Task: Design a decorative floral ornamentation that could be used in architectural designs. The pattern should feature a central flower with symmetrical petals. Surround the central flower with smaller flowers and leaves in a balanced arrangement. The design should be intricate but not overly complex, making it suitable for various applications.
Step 1135:
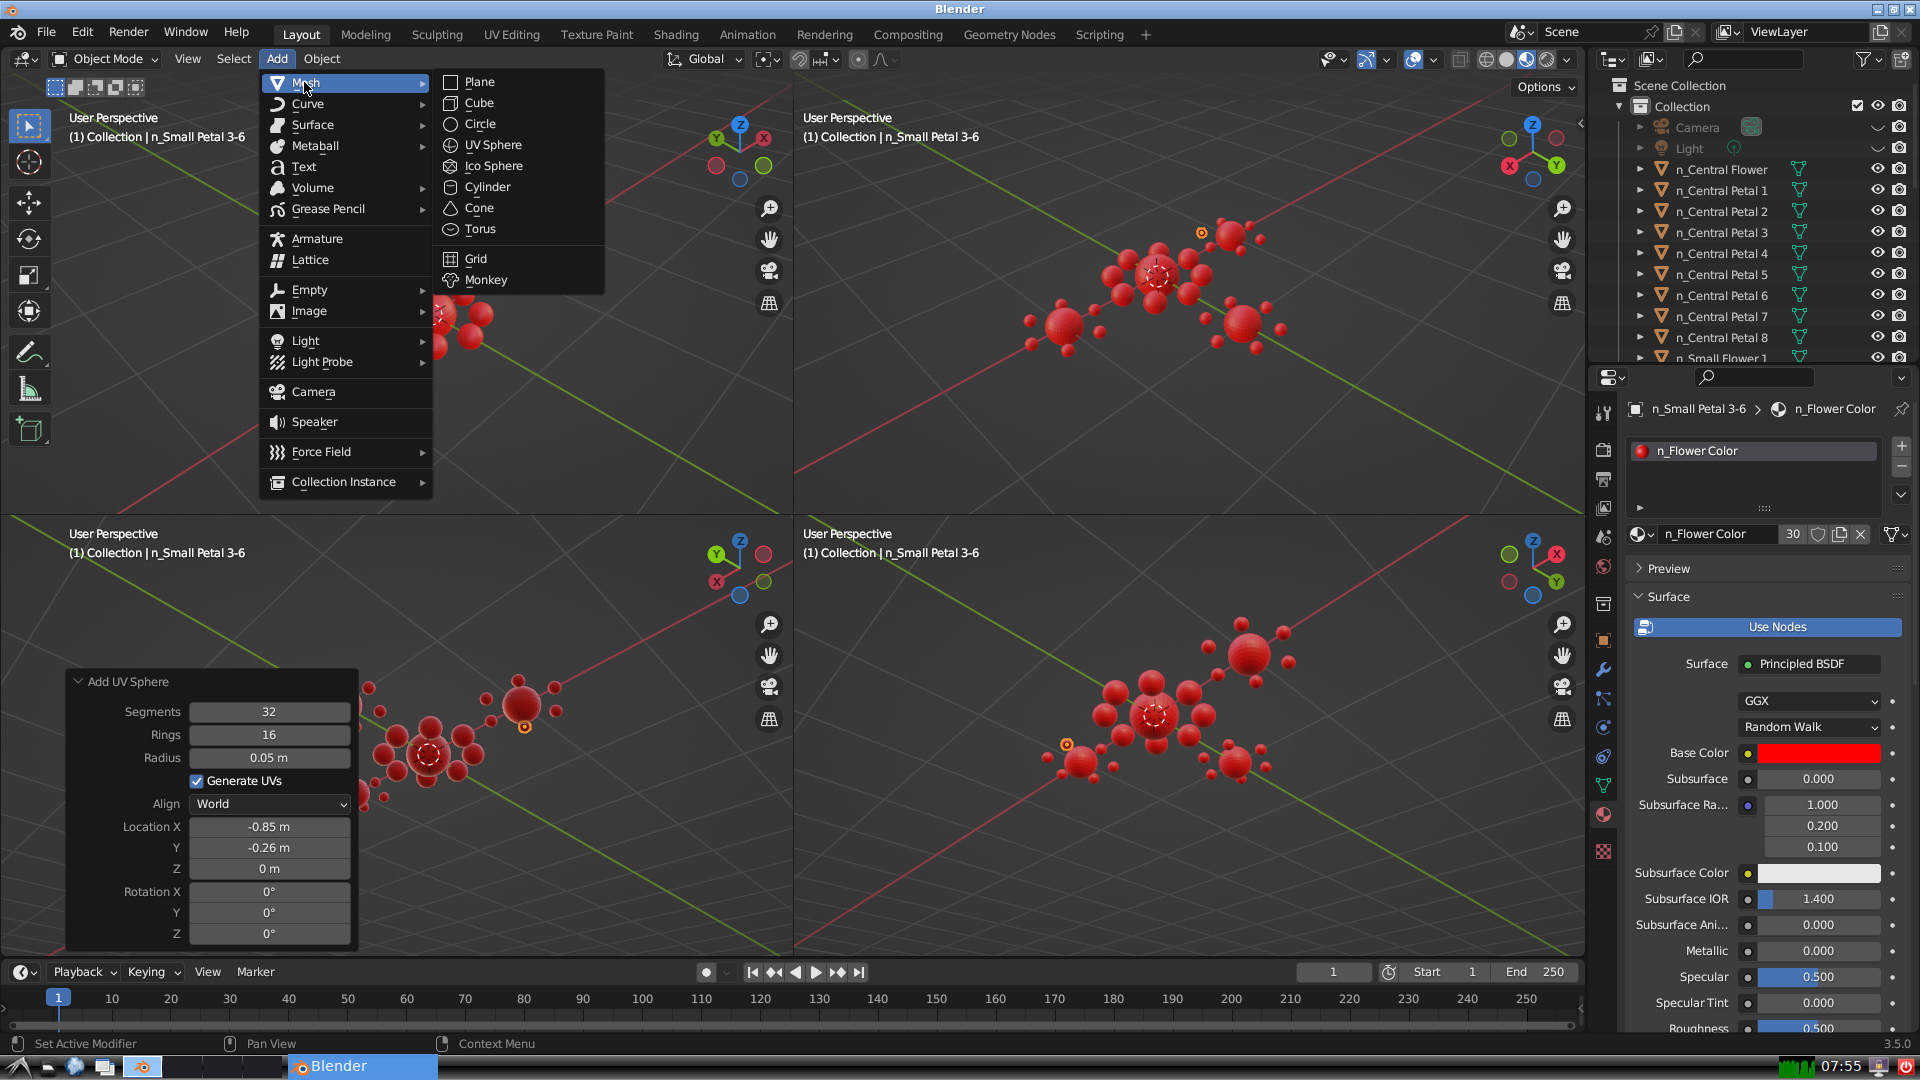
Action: {"mouse_move": [499, 144]}